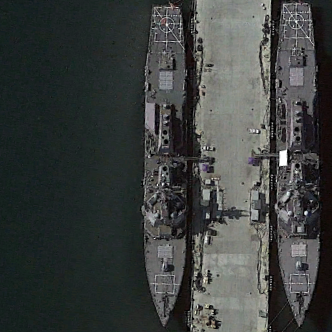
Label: destroyer